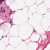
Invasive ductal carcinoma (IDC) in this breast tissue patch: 0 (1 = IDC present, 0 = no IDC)